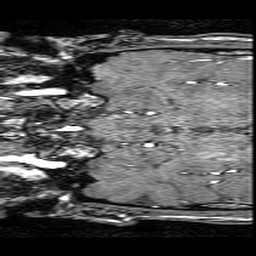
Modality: angio
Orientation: coronal
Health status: ill
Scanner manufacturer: philips
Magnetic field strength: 3 T
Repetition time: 0.01851 s
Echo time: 0.00345 s